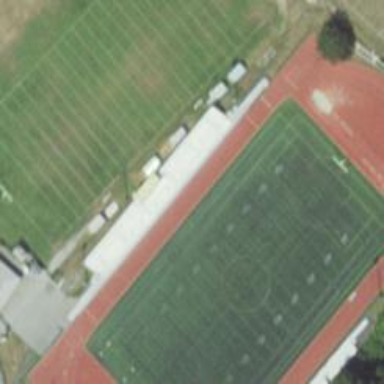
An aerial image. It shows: American football pitch.